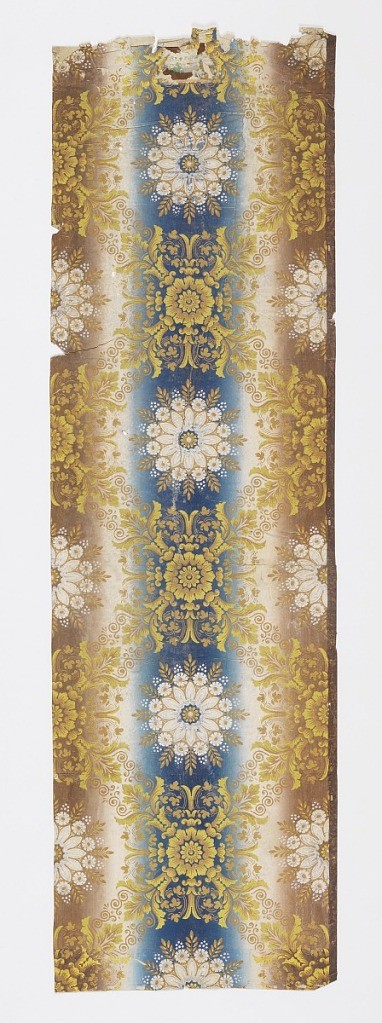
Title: Sidewall
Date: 1820–30
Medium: Block-printed on handmade paper
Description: An irisé or rainbow design printed in blue, brown, yellow and white.